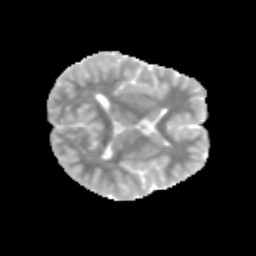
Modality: MD
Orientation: axial
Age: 10
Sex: female
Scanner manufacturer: siemens
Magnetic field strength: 3 T
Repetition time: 3.8 s
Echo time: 0.07 s